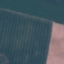
Land use / land cover: AnnualCrop